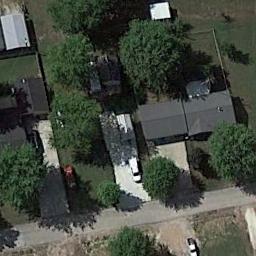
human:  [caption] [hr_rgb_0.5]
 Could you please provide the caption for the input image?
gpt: There aren't many houses in the mid-sized area .

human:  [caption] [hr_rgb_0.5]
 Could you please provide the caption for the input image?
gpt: There are many buildings of different shapes and sizes in medium residential area .

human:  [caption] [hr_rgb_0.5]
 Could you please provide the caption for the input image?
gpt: The medium residential area has some houses and some trees are among these houses .

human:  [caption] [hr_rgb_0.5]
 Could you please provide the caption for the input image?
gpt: The medium residential is on the grass next to some trees and road .

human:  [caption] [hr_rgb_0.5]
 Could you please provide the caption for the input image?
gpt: There are some buildings and green trees on the medium residential area .